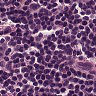
Metastatic tissue present: no